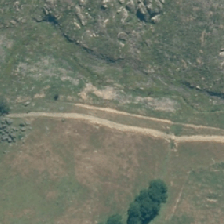
Land cover: harvested_forest